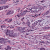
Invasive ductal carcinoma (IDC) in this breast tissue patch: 1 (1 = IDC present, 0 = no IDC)